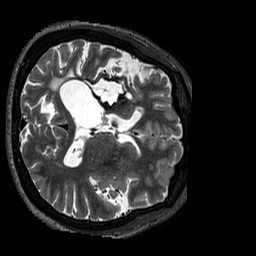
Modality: T2w
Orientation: axial
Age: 31
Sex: female
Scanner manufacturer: siemens
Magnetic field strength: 3 T
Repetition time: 3.2 s
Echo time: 0.567 s